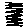
Label: zigzag